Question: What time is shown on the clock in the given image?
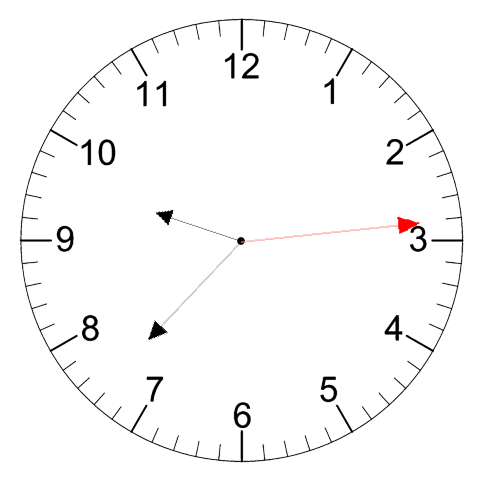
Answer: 09:37:14